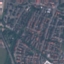
Land use / land cover: Residential